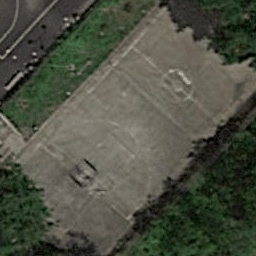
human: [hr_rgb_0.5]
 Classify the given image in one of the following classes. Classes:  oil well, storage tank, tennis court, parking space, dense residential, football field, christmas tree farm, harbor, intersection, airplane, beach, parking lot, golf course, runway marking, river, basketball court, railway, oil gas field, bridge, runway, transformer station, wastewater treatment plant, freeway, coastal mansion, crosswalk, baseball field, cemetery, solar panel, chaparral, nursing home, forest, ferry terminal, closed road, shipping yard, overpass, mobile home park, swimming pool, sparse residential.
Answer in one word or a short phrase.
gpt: basketball court